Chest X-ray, PA view. Patient: 49 years old, sex F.
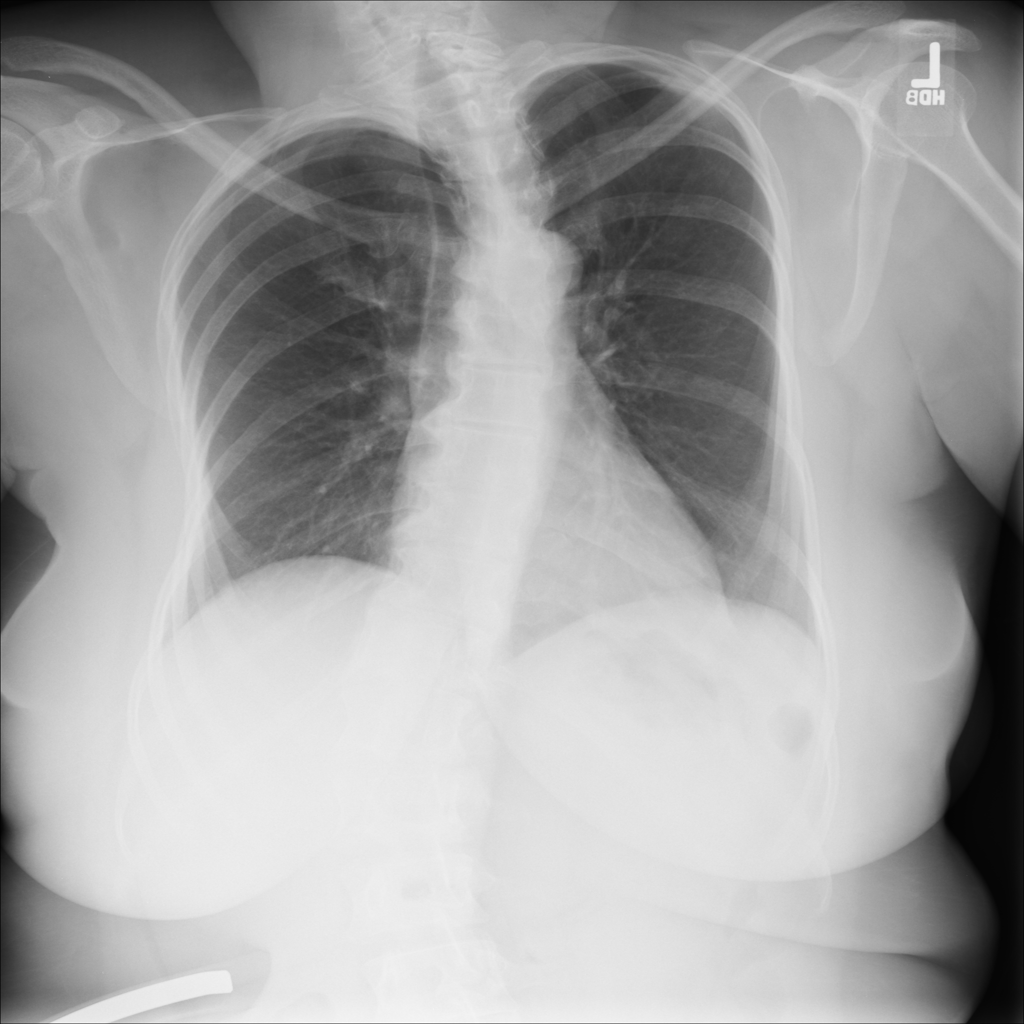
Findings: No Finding